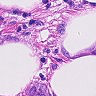
Metastatic tissue present: yes